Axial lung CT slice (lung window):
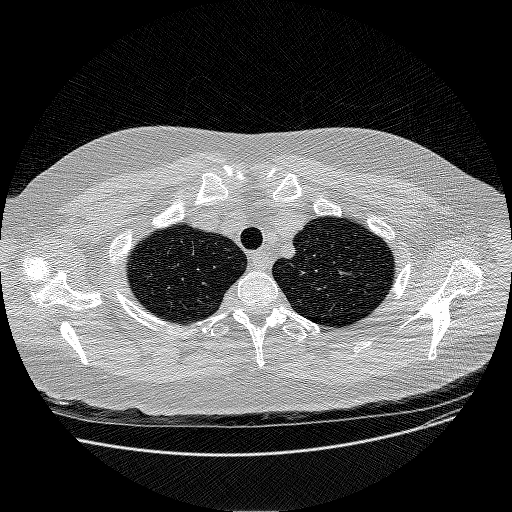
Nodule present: no